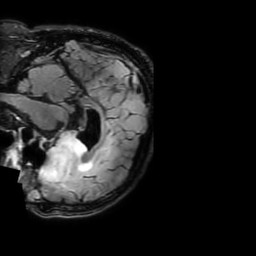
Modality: FLAIR
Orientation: sagittal
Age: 52
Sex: male
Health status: ill
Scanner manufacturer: philips
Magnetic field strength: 3 T
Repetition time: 4.8 s
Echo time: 0.3027 s